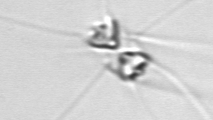
Label: Chaetoceros_didymus